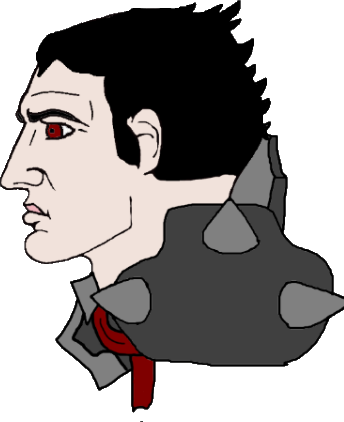
Label: 4_Yes_Chad